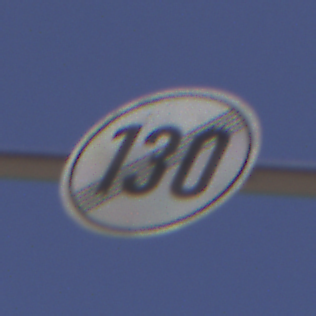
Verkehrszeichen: EndeGeschwindigkeit130
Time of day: Midday
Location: Outdoor (RoadRail)
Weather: Clear
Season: NotSpecified
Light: Natural